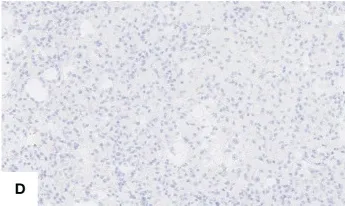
Hepatic PEComa. Hematoxylin andeosin (H&E) staining revealed atypical epithelioid cells with abundant eosinophilic cytoplasm. Negative staining for HepPar1. Enable to exclude the hepatocyte origin of tumor. [(A-D),scale bars 50microm.
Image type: pathology (h&e)